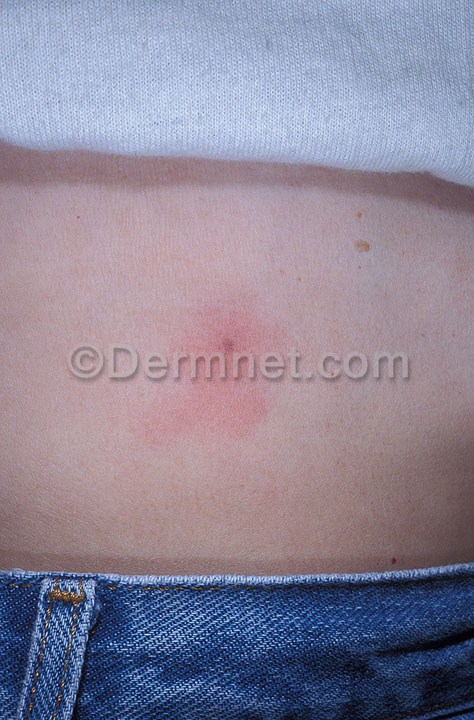
Disease: Scabies Lyme Disease and other Infestations and Bites